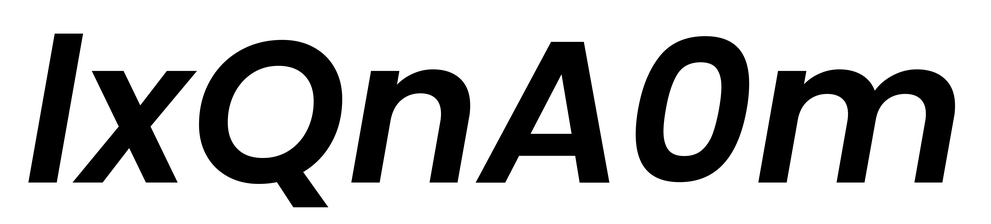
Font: Poppins-SemiBoldItalic